Question: I have a jQuery accordion that I am styling using the ui themes. My question is, how can I have a section that has no sub-sections and does not expand when mouse-overed? I am using mouseover as my trigger.
For example:

The Home section has nothing underneath it. I would like it to stay collapsed when hovered over. When clicked it should navigate to the href target (which it does).
Init code:
'''
<script type="text/javascript">
$(function () {
$("#accordion").accordion({
event: "mouseover",
alwaysOpen: false,
autoHeight: false,
navigation: true,
});
});
</script>
'''
Markup (shortened for brevity):
'''
<div id="accordion">
<h3><a class="heading" href="~/Home">Home</a></h3>
<div>
</div>
<h3><a href="#">Browse</a></h3>
<div>
<li><a href="http://www.php.net/">PHP</a></li>
<li><a href="http://www.ruby-lang.org/en/">Ruby</a></li>
<li><a href="http://www.python.org/">Python</a></li>
<li><a href="http://www.perl.org/">PERL</a></li>
<li><a href="http://java.sun.com/">Java</a></li>
<li><a href="http://en.wikipedia.org/wiki/C_Sharp">C#</a></li>
</div>
</div>
'''
The style sheet is straight from the jQuery ui theme library.
Thank you in advance.
Rick
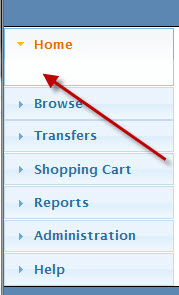
Answer: I made a couple changes to get this working, mainly adding an id to your home header and 'collapsible: true' to the accordion.
Then, add these after you create your accordion:
'''
$('#home').unbind('mouseover');//don't accordion on mouse over
$('#accordion').accordion('activate', 0);//close the home accordion
'''
For a working example, see here: <URL>